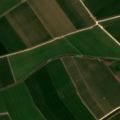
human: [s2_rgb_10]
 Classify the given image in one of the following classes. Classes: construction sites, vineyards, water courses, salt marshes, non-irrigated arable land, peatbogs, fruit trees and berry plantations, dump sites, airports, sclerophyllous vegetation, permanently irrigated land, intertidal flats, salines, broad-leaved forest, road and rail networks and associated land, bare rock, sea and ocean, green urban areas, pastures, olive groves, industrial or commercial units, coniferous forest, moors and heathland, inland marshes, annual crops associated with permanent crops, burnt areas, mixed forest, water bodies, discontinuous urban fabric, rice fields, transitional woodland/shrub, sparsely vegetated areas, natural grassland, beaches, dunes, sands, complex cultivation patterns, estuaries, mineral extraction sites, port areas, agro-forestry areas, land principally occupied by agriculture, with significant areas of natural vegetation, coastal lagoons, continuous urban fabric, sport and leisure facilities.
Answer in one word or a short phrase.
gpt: permanently irrigated land